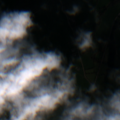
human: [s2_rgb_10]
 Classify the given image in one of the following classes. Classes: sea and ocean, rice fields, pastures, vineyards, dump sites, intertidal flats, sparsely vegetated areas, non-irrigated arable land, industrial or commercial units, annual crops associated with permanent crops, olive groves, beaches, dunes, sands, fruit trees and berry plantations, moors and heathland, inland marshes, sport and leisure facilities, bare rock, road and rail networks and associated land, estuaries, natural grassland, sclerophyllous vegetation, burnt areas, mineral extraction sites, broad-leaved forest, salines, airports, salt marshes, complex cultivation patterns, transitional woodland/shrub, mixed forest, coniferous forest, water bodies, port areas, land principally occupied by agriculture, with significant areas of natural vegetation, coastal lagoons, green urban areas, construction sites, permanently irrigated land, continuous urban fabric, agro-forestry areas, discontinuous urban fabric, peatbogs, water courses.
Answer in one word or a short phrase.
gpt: pastures, complex cultivation patterns